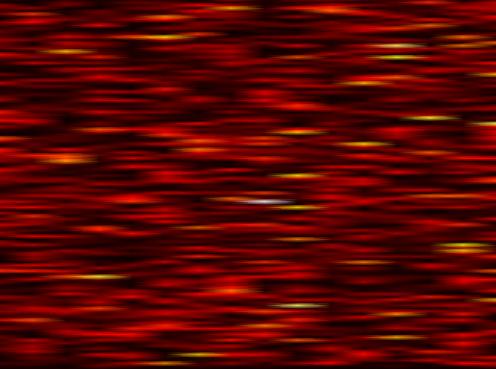
Label: OFDM